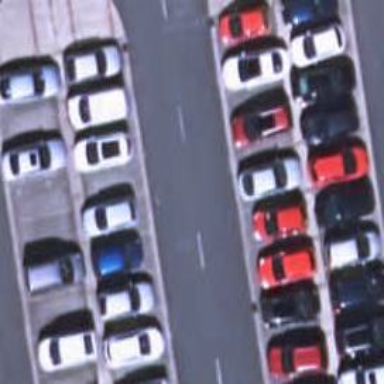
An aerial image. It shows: Road serving as parking aisle.